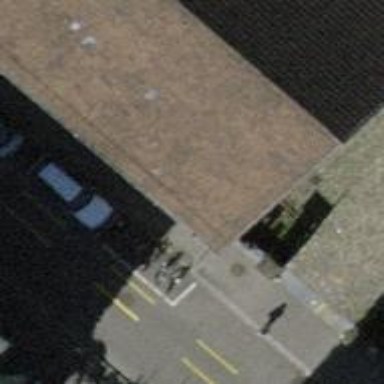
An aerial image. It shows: Bicycle parking area with stands available.